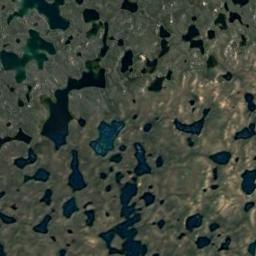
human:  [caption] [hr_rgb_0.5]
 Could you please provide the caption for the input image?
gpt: Many waters of different sizes are surrounded by wetlands .

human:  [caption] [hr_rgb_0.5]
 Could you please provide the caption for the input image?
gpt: Half of this wetland is bare rock and the other half is covered by vegetation .

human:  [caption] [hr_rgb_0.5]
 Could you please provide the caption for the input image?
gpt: The wetland consists of bare land and water .

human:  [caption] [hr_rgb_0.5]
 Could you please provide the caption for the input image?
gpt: Brown trivial bare land in the river in a wetland .

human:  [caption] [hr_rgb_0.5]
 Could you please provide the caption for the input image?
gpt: There are many water areas of different sizes on the wetland .